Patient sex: F
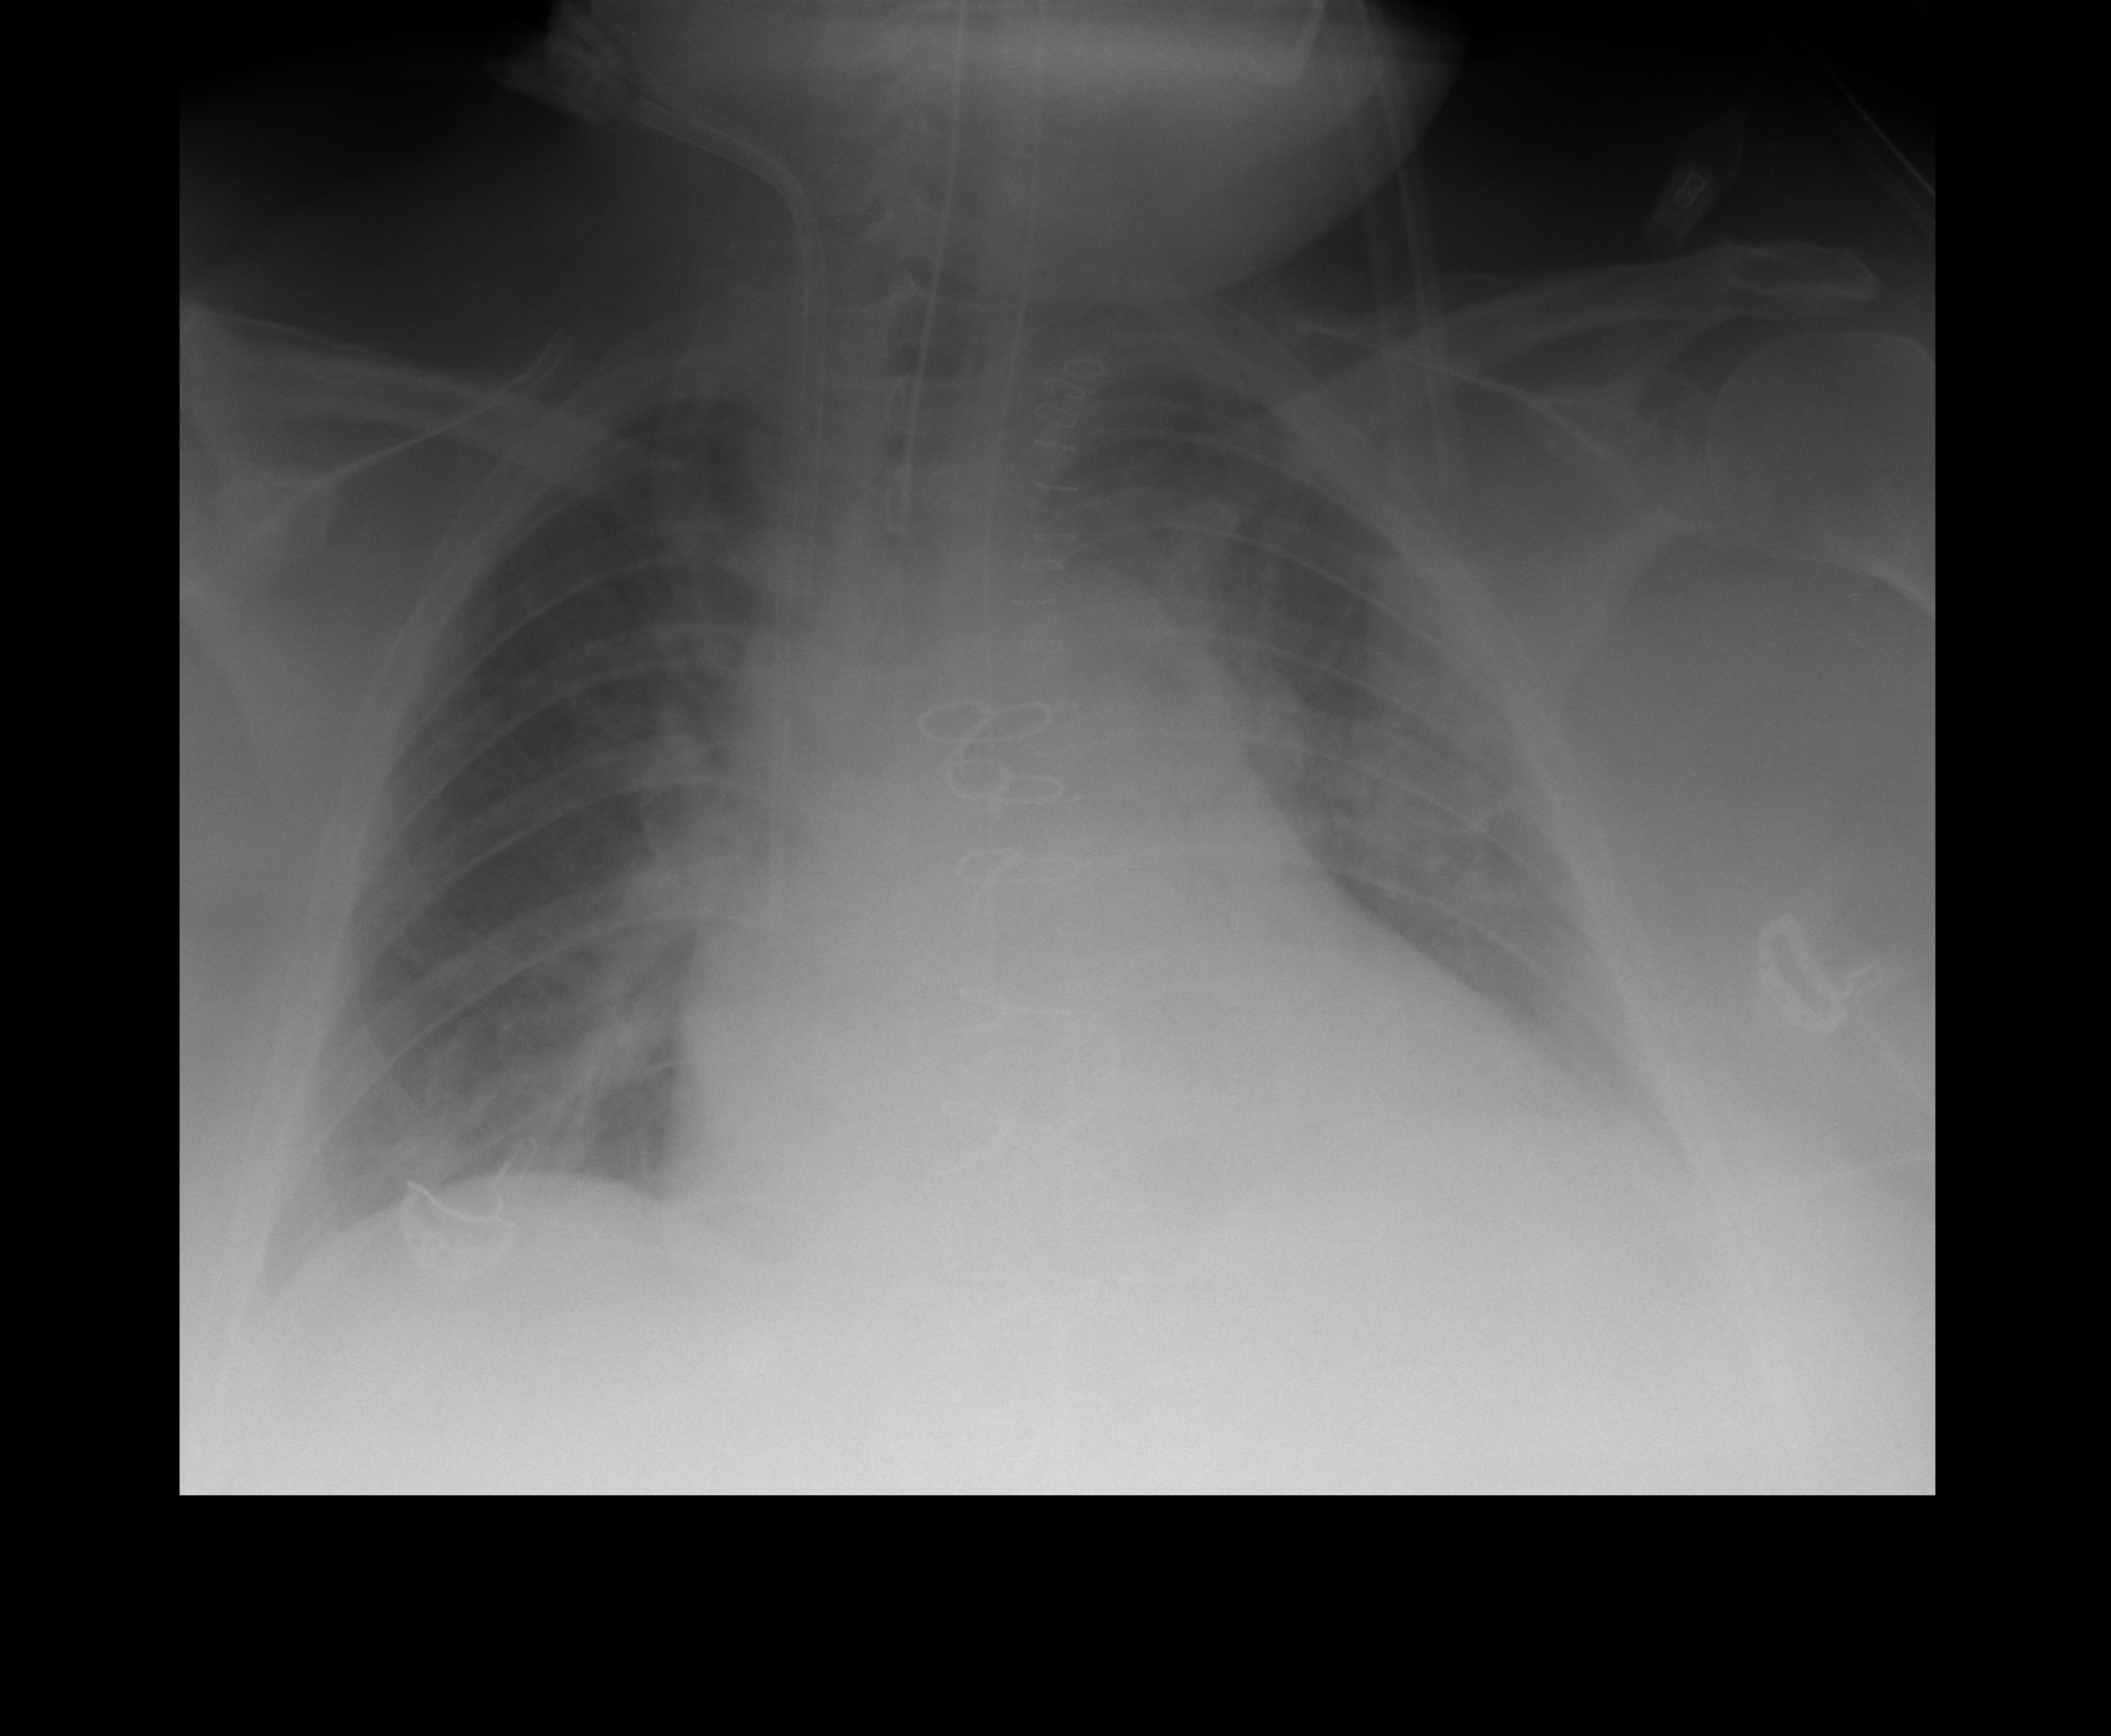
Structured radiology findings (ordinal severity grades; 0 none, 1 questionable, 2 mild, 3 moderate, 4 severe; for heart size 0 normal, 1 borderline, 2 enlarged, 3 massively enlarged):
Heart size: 2
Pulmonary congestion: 2
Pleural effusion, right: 0
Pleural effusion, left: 0
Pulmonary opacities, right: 0
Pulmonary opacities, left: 0
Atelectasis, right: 2
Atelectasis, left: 2